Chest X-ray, PA view. Patient: 62 years old, sex F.
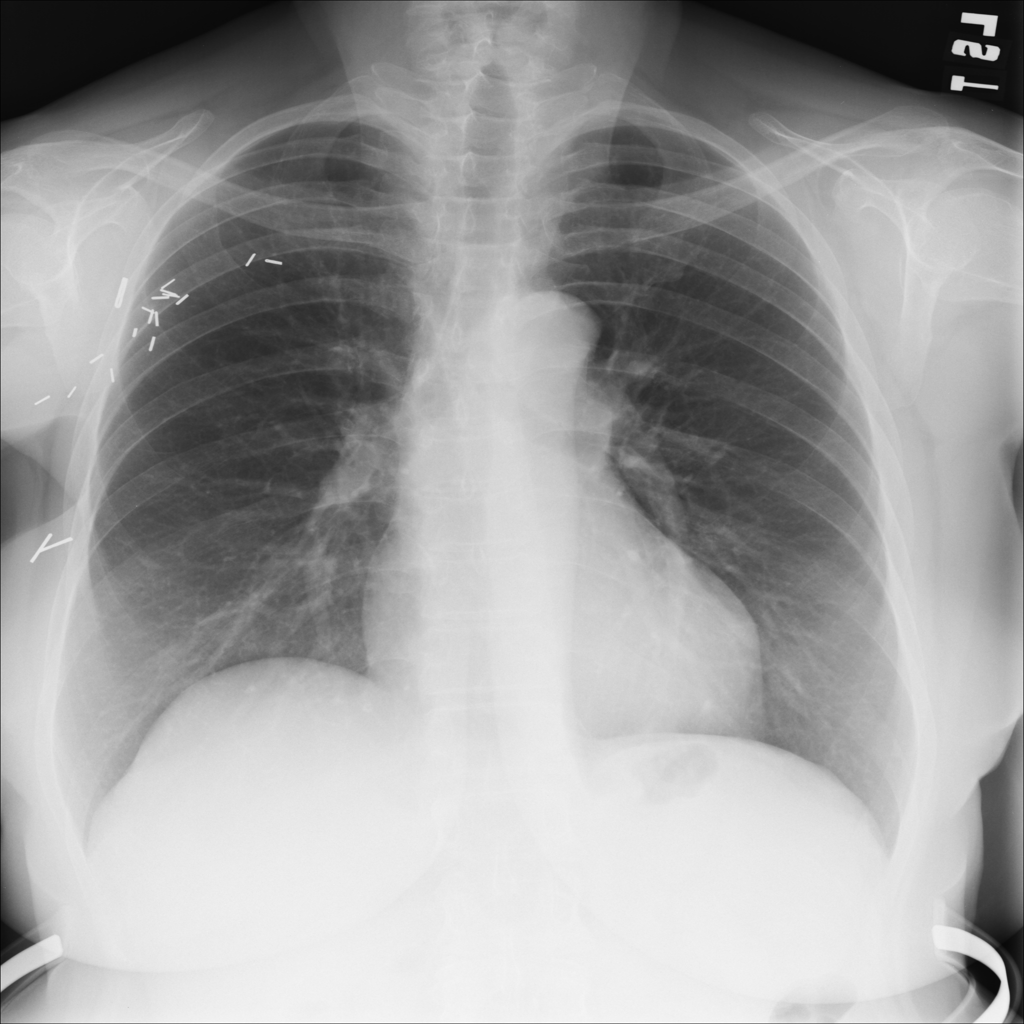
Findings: No Finding